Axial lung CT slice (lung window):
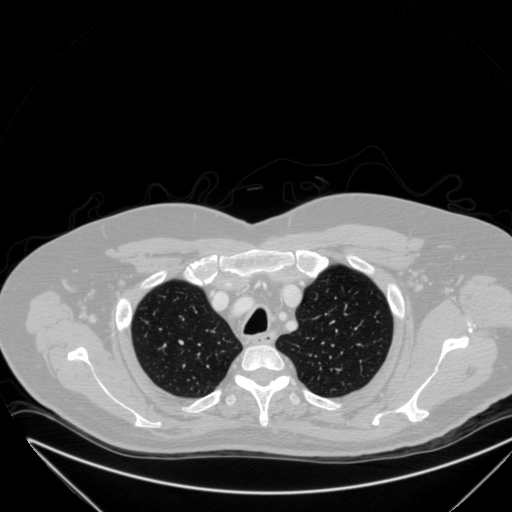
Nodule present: no